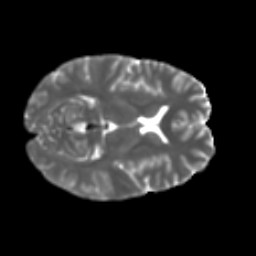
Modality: T2w
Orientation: axial
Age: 37
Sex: female
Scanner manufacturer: ge
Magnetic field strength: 3 T
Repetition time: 7.8 s
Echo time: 0.0607 s